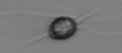
Label: Acanthoica_quattrospina